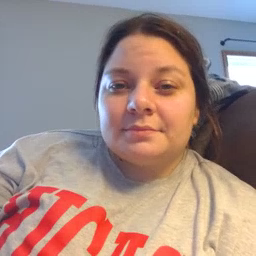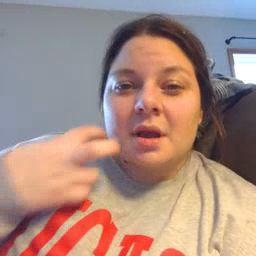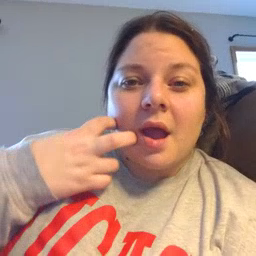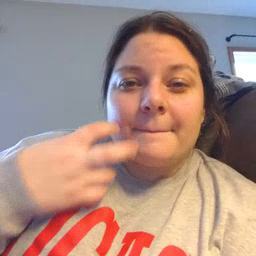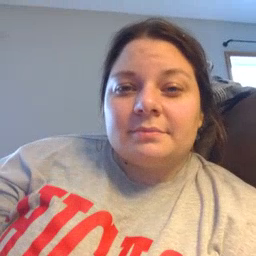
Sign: gum